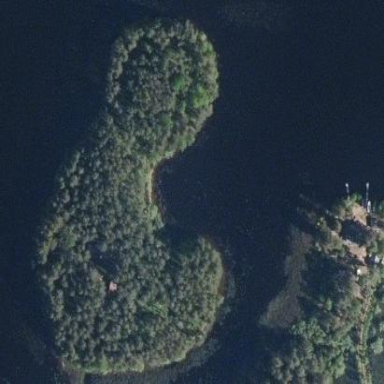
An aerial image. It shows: Islet.